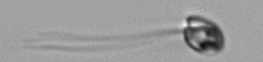
Label: flagellate_morphotype1